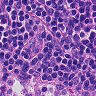
Metastatic tissue present: no